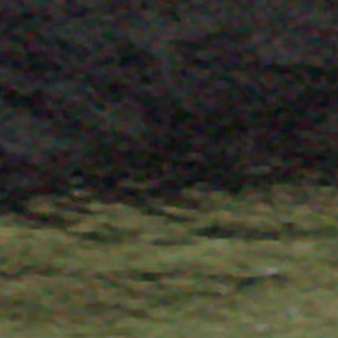
Label: other